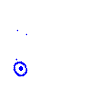
Particle: proton